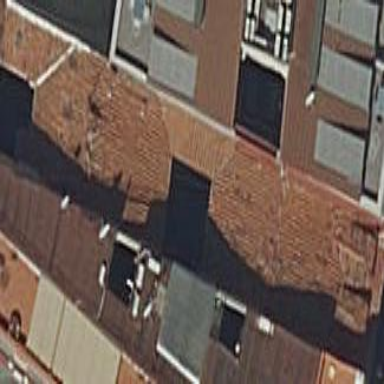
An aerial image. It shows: Building with red exterior and brown roof.